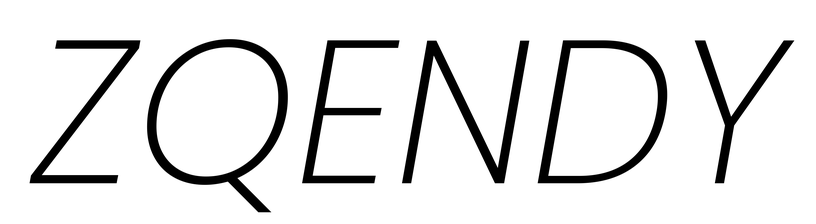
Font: Poppins-ExtraLightItalic